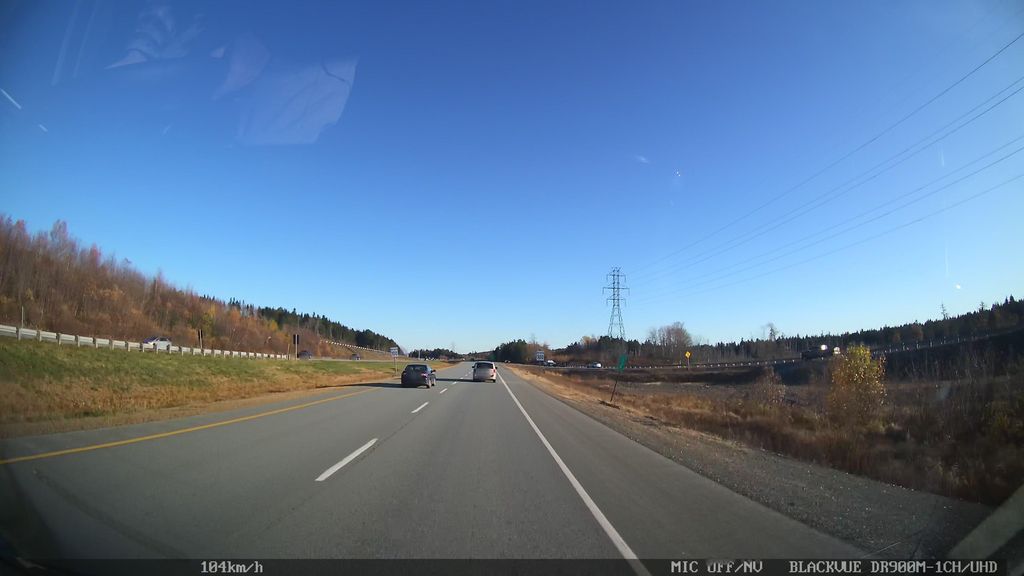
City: halifax